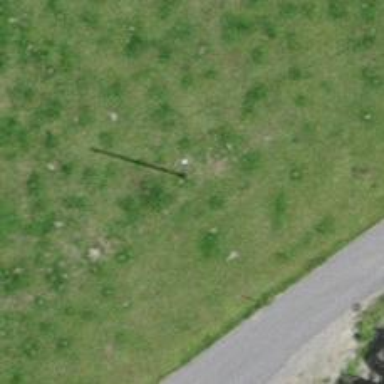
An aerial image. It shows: Minor power line.